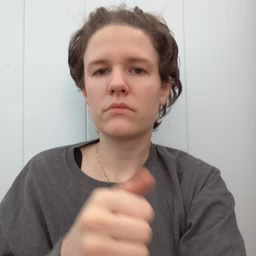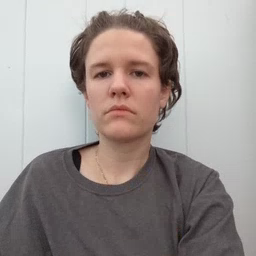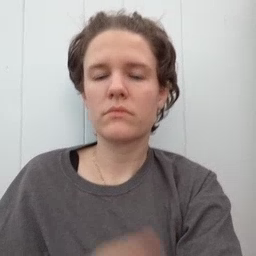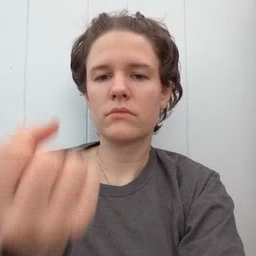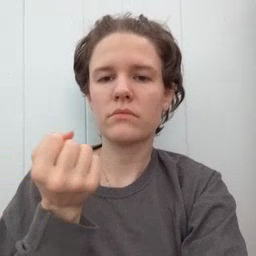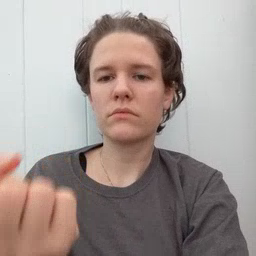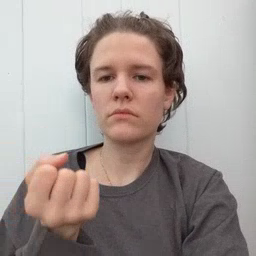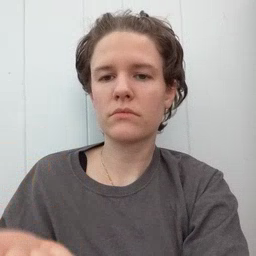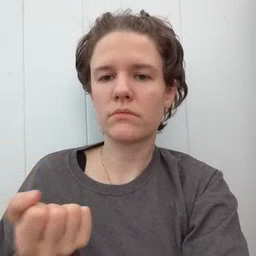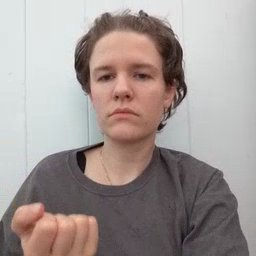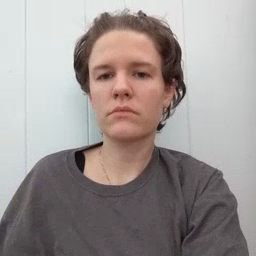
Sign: drawer